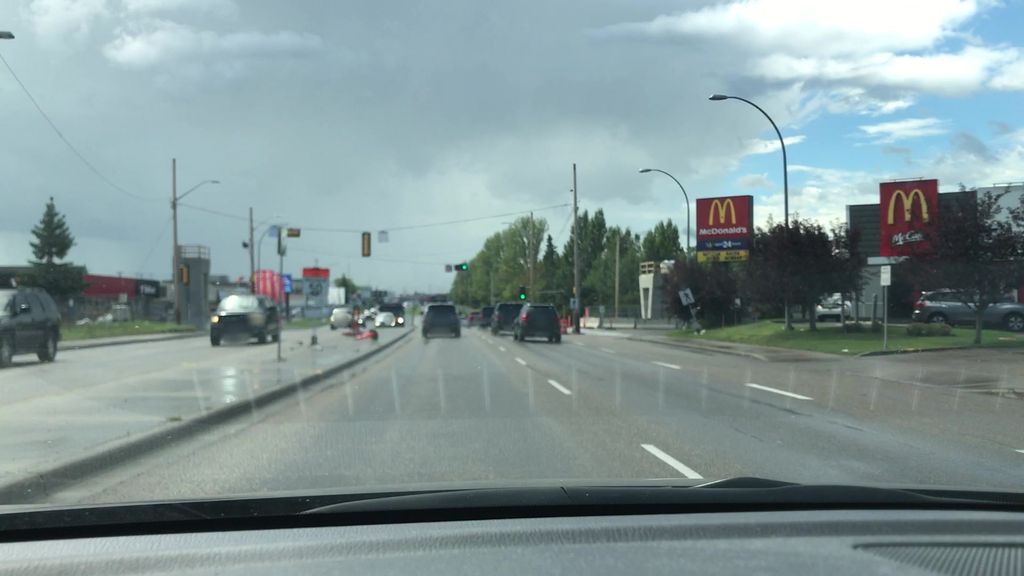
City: edmonton